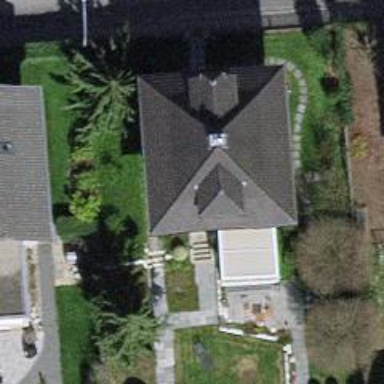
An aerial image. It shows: Building with tile roof.